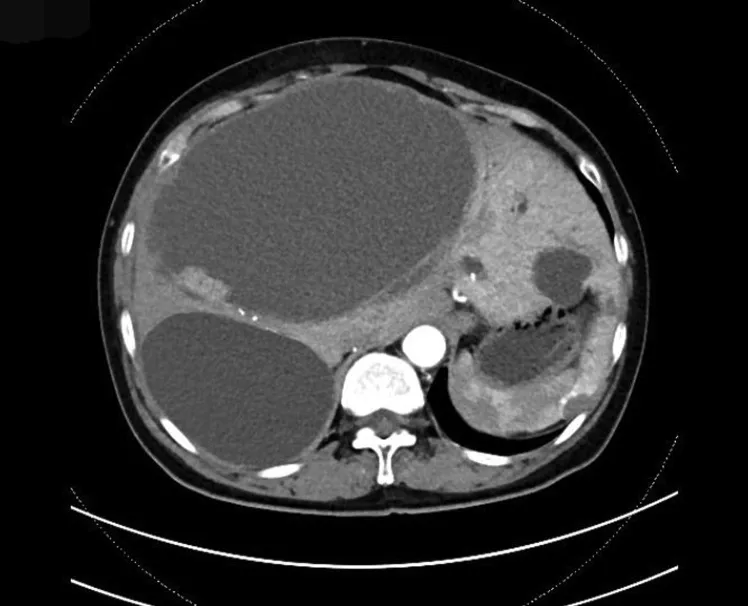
CT scan showing hepatic multiple cysts.
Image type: radiology (ct)